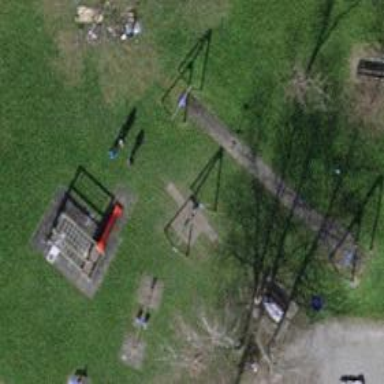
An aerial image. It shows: Playground featuring slide.